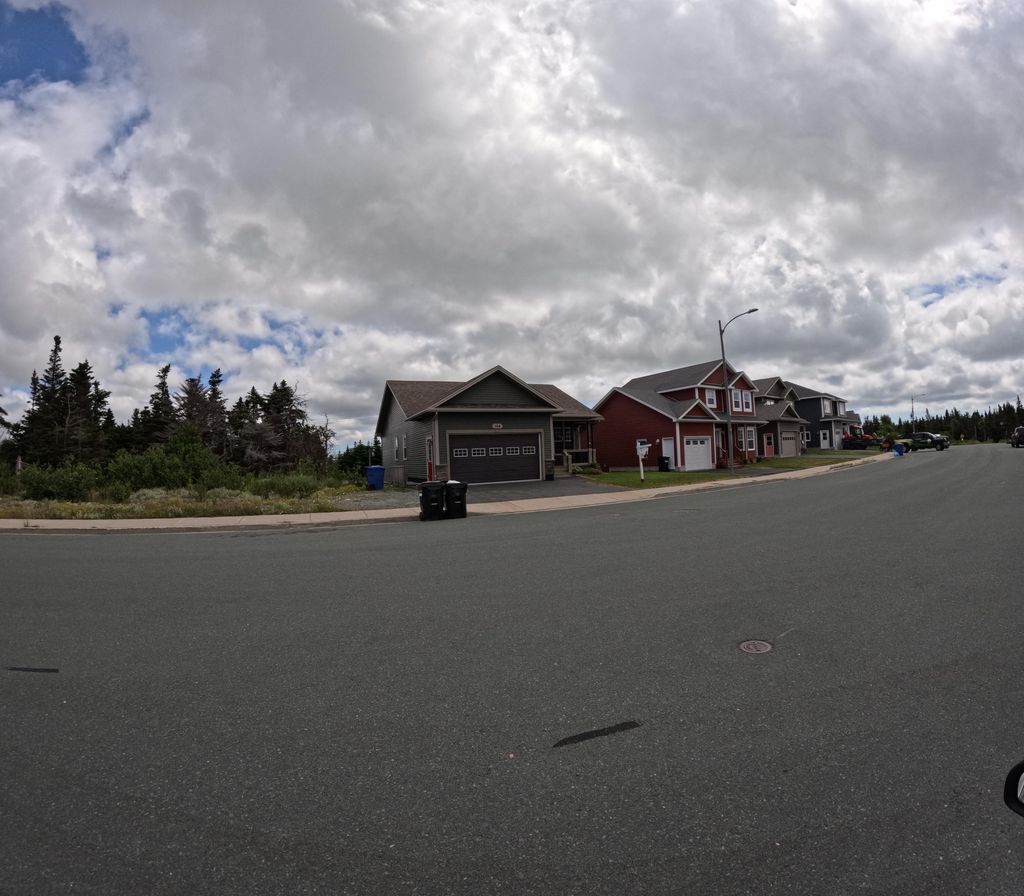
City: st_johns